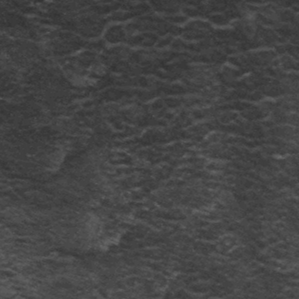
Label: frost